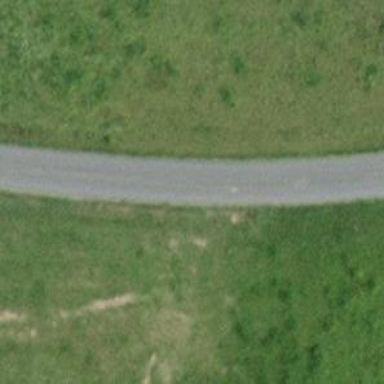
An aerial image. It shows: Residential road with gravel surface of grade 2 track.